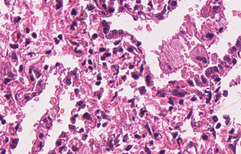
Tumor epithelial tissue: no
Tumor-associated stroma tissue: no
Normal tissue: yes